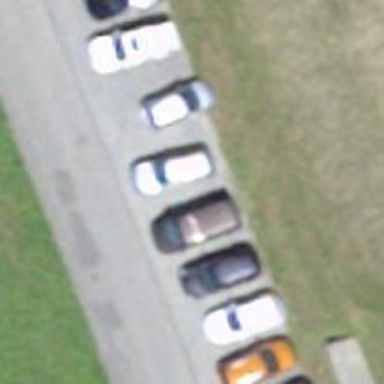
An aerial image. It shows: Parking area with surface.